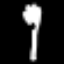
Label: fork